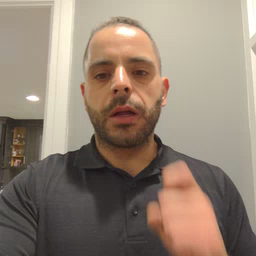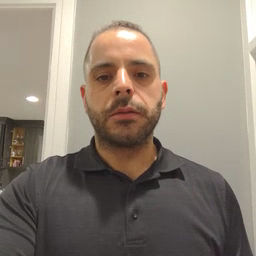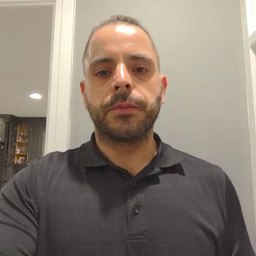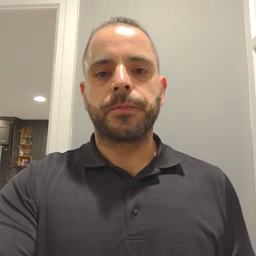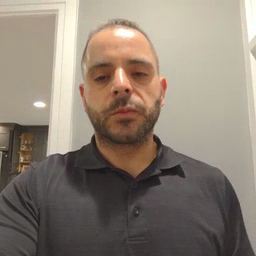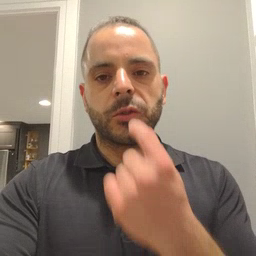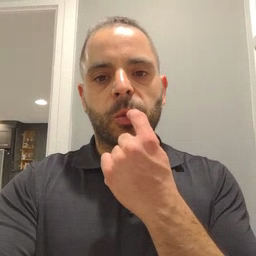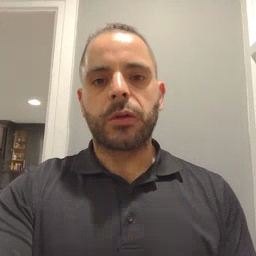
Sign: tooth